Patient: sex F, age 57
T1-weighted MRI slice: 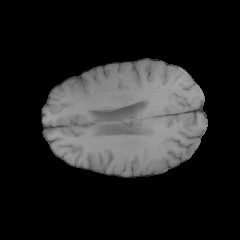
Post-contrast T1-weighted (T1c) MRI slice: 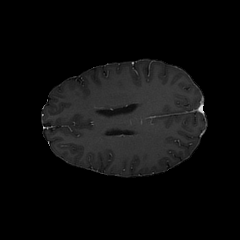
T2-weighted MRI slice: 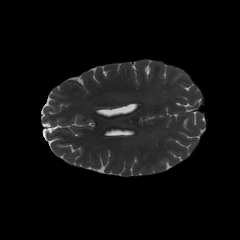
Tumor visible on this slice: no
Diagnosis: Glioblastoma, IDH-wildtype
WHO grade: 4